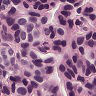
Metastatic tissue present: yes